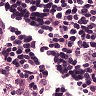
Metastatic tissue present: no